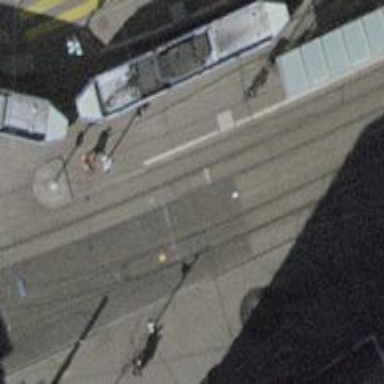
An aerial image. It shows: Tram stop for public transport.